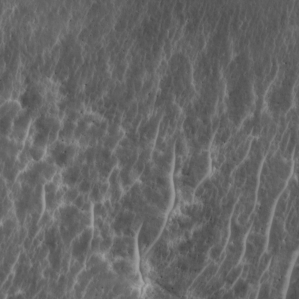
Label: non_frost